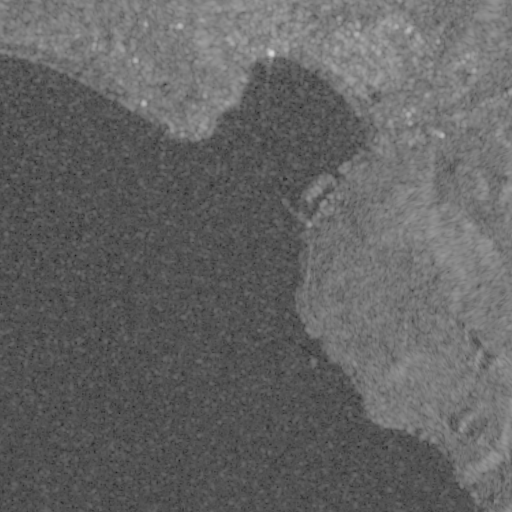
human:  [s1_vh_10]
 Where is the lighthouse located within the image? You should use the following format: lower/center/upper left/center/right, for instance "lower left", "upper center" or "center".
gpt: The lighthouse is located in the upper center of the image.
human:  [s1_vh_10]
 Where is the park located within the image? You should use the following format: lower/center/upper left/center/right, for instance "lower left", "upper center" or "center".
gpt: The park is located in the upper of the image.
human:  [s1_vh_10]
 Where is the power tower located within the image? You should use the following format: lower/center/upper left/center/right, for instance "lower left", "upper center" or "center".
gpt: The power tower is located in the upper left of the image.
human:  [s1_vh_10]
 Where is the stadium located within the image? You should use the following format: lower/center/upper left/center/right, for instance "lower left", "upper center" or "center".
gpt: The stadium is located in the upper right of the image.
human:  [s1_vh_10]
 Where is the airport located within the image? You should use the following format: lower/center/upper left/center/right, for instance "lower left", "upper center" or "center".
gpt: There is no airport in the image.

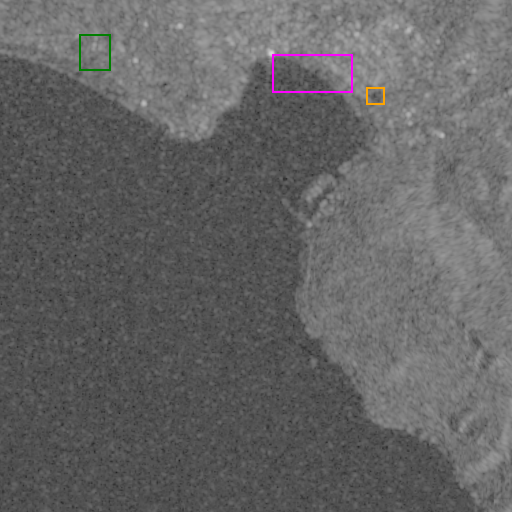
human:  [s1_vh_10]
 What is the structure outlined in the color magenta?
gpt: The structure outlined in magenta is a park.
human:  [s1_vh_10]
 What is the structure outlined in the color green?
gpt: The structure outlined in green is a parking lot.
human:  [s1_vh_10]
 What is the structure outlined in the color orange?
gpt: The structure outlined in orange is a stadium.
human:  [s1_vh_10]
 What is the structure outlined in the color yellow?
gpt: There is no yellow outline.